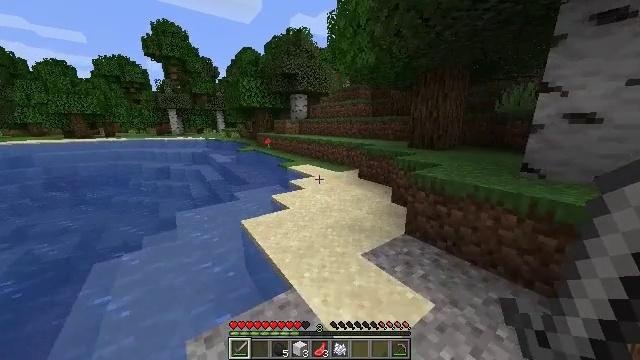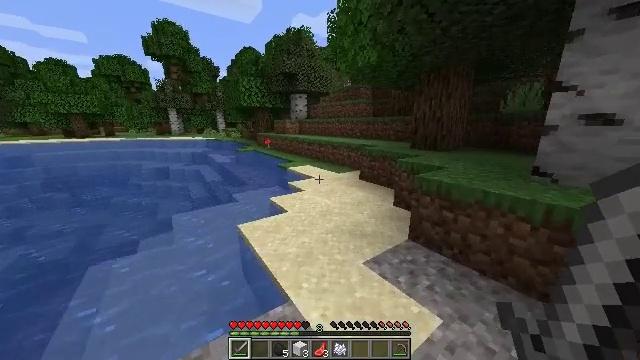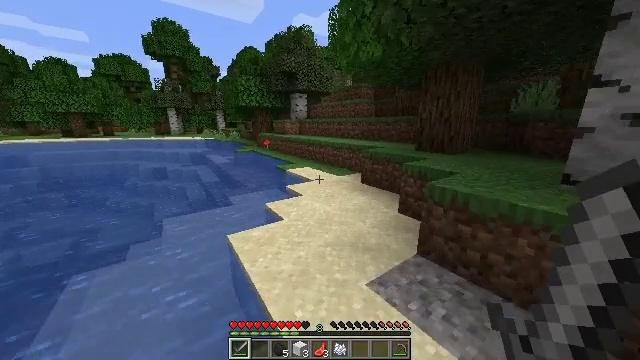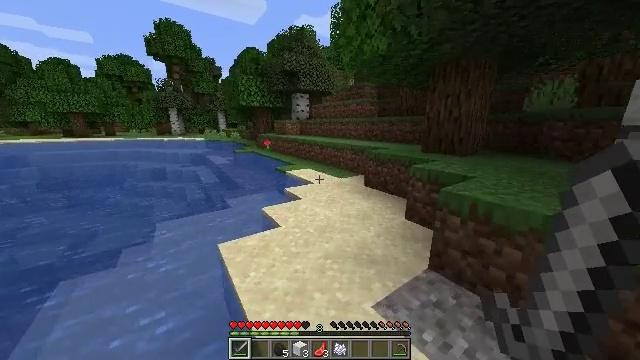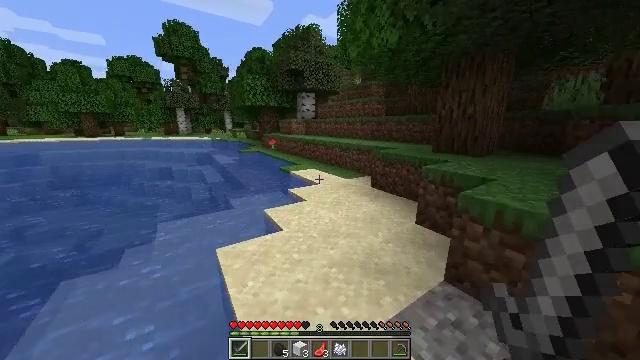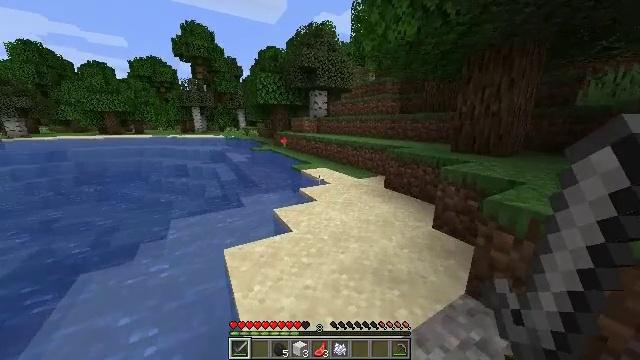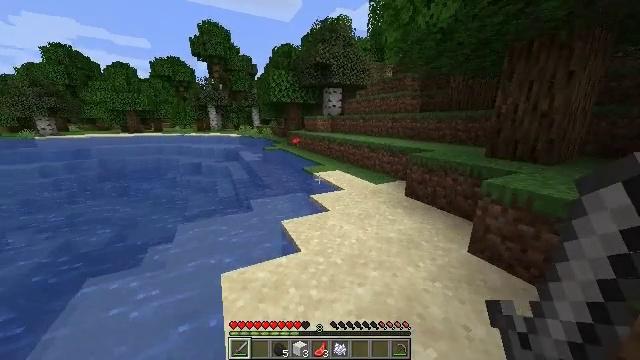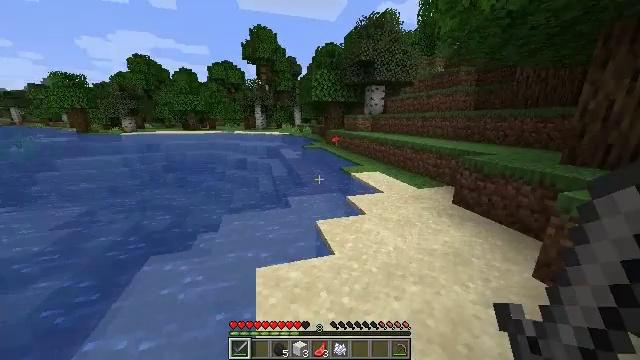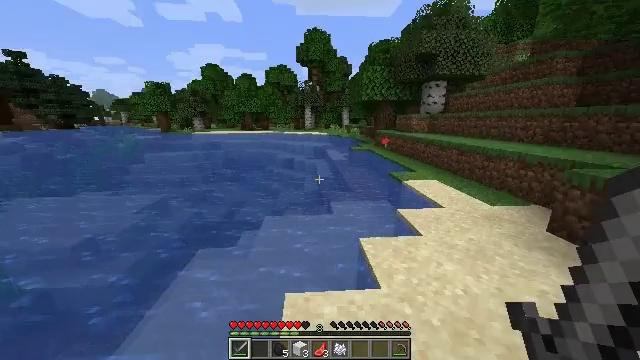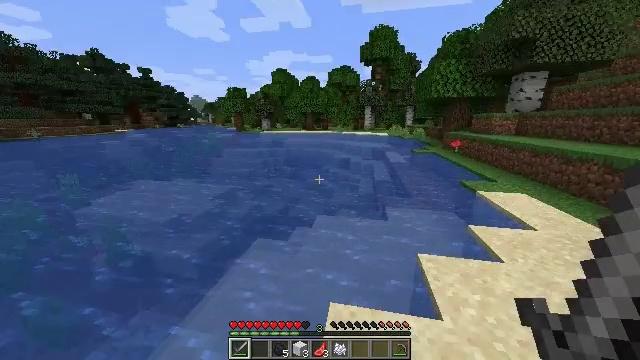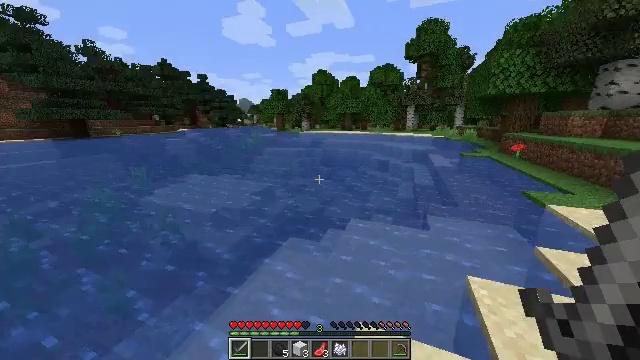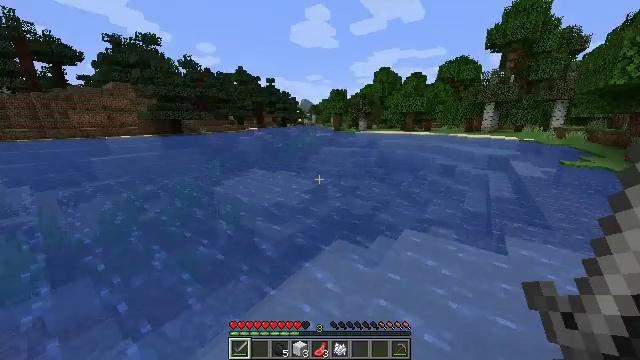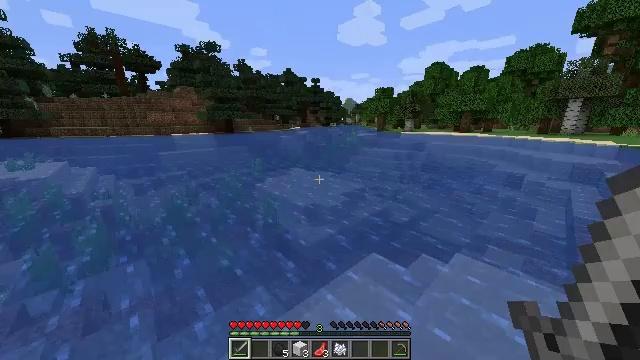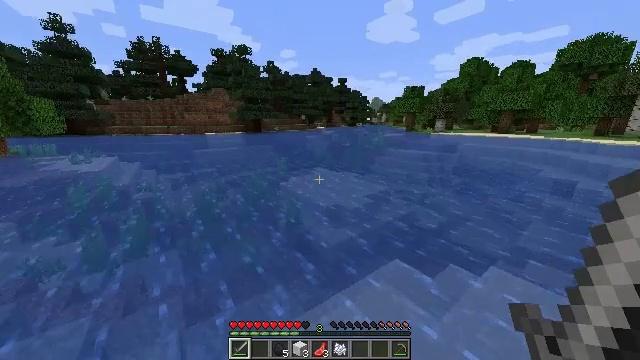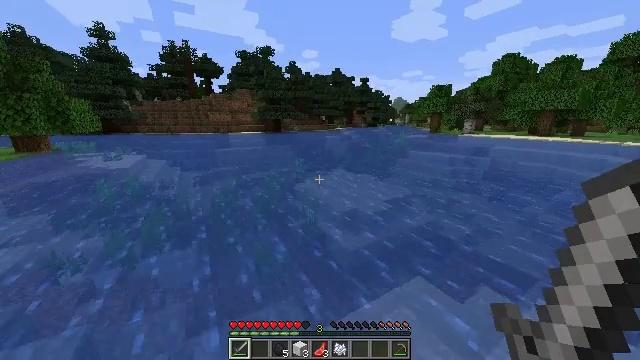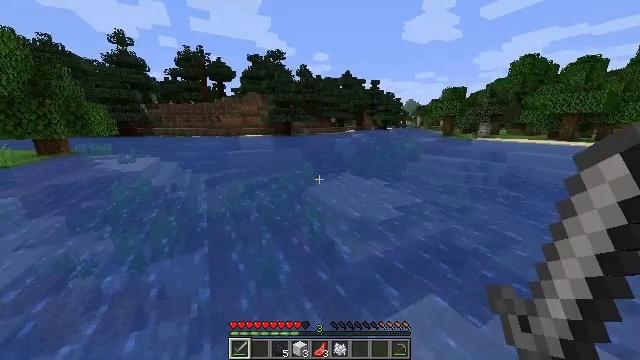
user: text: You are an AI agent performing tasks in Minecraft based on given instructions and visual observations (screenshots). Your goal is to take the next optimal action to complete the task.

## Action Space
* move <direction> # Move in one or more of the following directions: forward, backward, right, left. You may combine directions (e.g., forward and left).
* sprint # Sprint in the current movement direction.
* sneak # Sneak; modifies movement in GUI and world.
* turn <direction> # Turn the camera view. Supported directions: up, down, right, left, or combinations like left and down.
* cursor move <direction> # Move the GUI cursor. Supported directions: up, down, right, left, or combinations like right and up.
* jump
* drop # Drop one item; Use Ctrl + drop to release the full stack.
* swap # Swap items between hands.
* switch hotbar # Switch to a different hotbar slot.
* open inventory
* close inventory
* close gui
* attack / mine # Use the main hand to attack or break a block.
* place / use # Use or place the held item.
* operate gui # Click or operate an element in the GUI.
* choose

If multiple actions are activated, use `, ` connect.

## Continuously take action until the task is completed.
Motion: motion action
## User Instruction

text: Hunt a salmon.
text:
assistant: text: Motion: move forward
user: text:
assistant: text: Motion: move forward
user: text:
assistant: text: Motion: move forward
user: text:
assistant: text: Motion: move forward, turn left
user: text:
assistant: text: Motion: move forward, turn left
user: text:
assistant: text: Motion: move forward, turn left
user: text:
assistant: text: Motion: move forward, turn left
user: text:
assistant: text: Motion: move forward, turn left
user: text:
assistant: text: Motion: move forward, turn left
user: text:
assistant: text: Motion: move forward, turn left
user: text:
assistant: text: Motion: move forward, turn left
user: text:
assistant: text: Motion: move forward, turn left
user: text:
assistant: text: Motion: move forward, turn left
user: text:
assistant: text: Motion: move forward, turn left
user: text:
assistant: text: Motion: move forward, turn left, jump
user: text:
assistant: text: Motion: move forward, jump
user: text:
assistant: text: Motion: move forward, jump
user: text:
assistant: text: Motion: move forward, jump
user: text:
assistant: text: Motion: move forward, jump
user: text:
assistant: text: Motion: move forward, jump
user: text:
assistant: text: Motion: move forward, jump
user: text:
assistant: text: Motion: move forward, jump
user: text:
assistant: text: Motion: move forward, jump
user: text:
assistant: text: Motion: move forward, jump
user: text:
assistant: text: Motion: move forward, jump
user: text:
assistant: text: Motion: move forward, jump
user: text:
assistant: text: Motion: move forward, jump
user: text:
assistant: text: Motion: move forward, jump
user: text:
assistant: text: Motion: move forward, jump
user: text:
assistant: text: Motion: move forward, turn right, jump